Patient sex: M
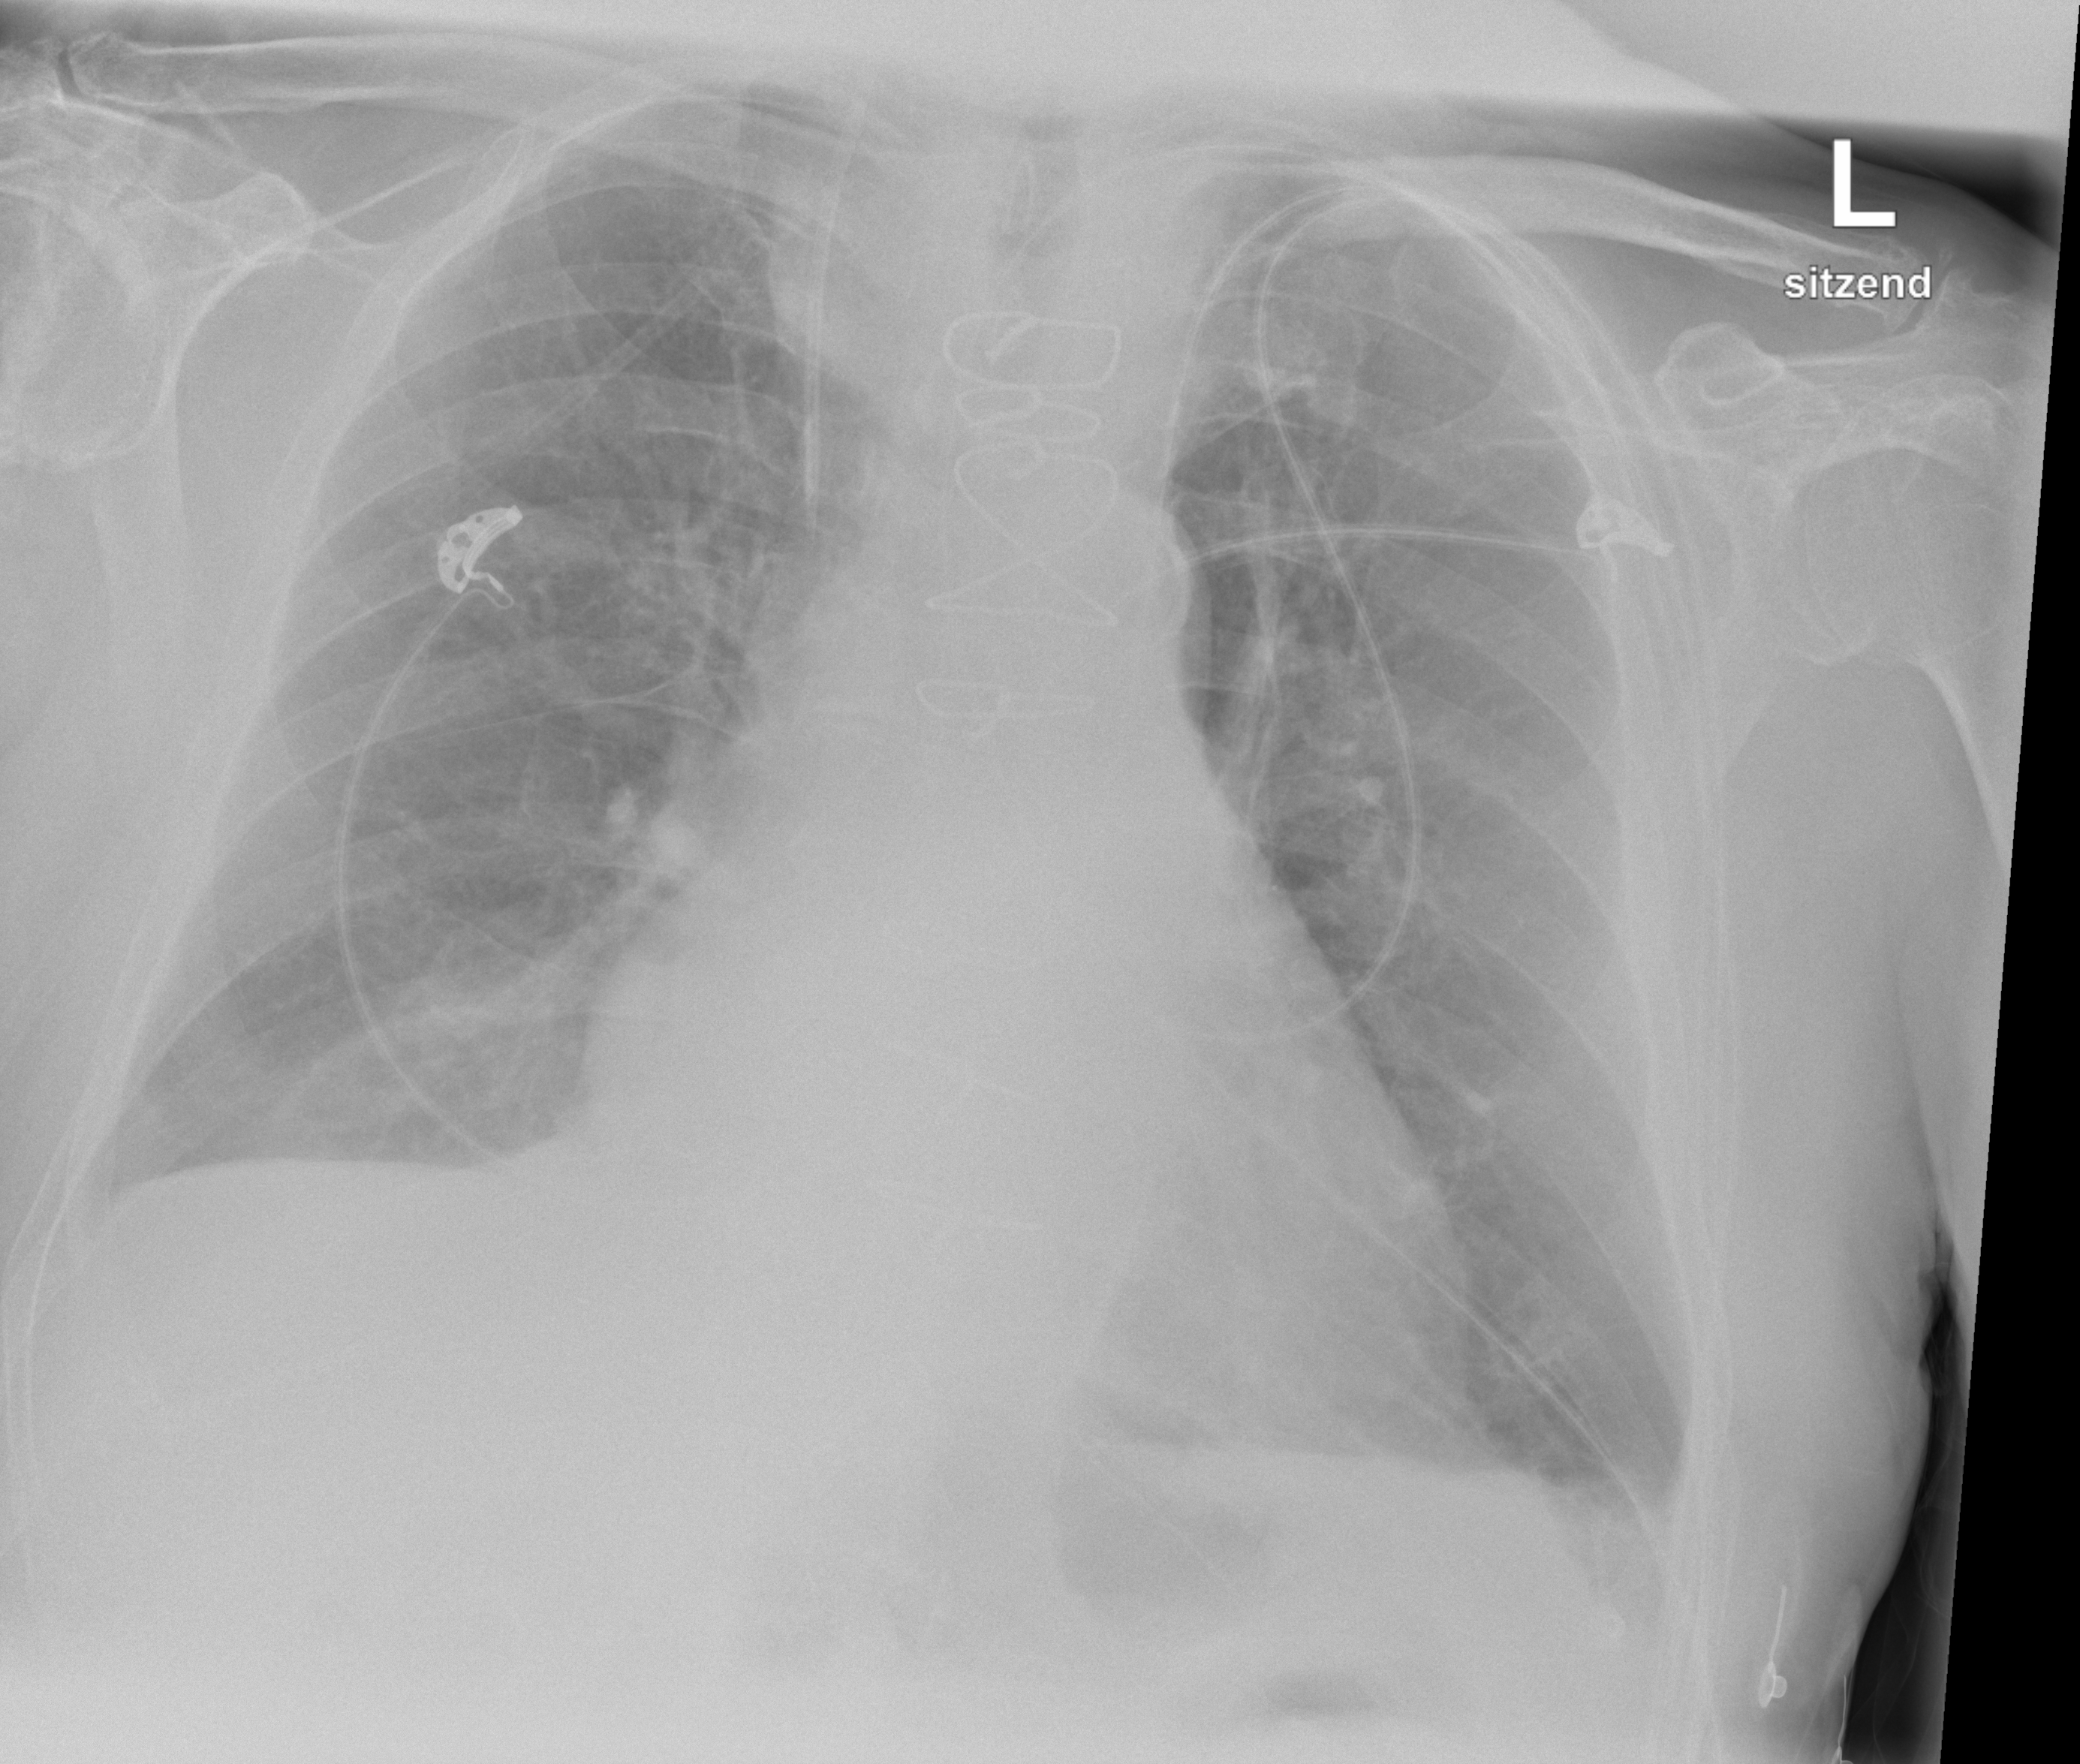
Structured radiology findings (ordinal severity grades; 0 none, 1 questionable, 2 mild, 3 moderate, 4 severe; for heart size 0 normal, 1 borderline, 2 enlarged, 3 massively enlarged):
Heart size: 2
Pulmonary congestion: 2
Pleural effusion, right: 0
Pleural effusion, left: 2
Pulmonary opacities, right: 0
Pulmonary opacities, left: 0
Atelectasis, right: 2
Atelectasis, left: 2